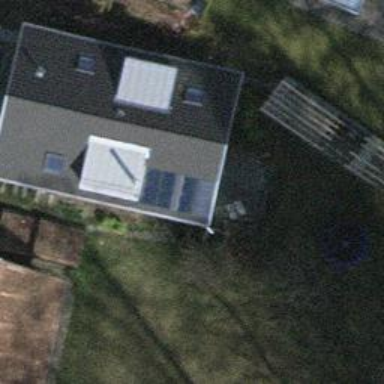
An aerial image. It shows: Detached building.